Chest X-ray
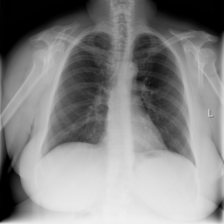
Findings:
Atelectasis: negative
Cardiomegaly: negative
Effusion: negative
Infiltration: positive
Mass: negative
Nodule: negative
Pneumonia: negative
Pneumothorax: negative
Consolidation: negative
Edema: negative
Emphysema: negative
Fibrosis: negative
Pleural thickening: negative
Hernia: negative